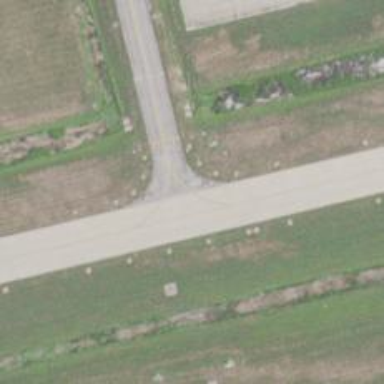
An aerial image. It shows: View of taxiway at the airport.